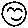
Label: smiley face